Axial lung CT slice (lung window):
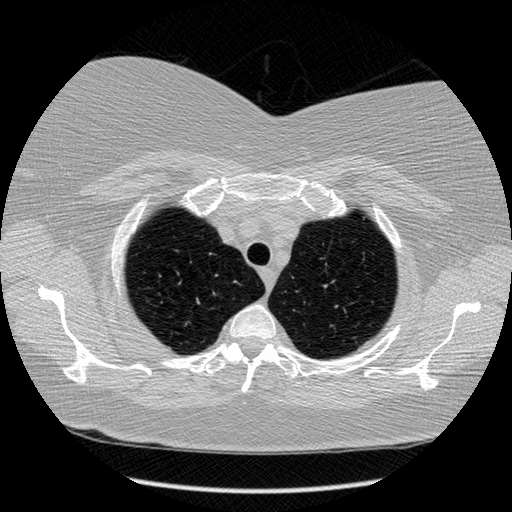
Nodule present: no